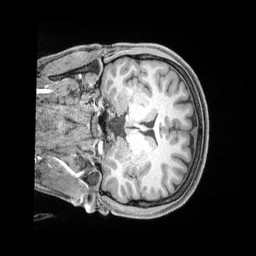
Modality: T1w
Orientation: coronal
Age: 33
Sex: female
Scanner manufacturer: siemens
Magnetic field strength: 3 T
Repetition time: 2 s
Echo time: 0.00211 s